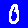
Digit: 0